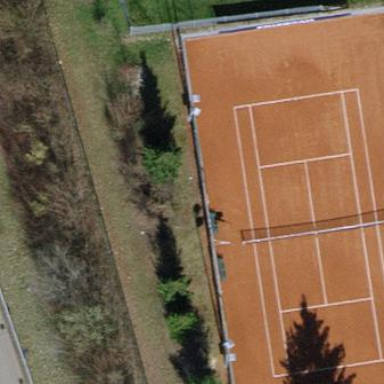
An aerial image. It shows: Tennis court on pitch designated for leisure land.